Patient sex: M
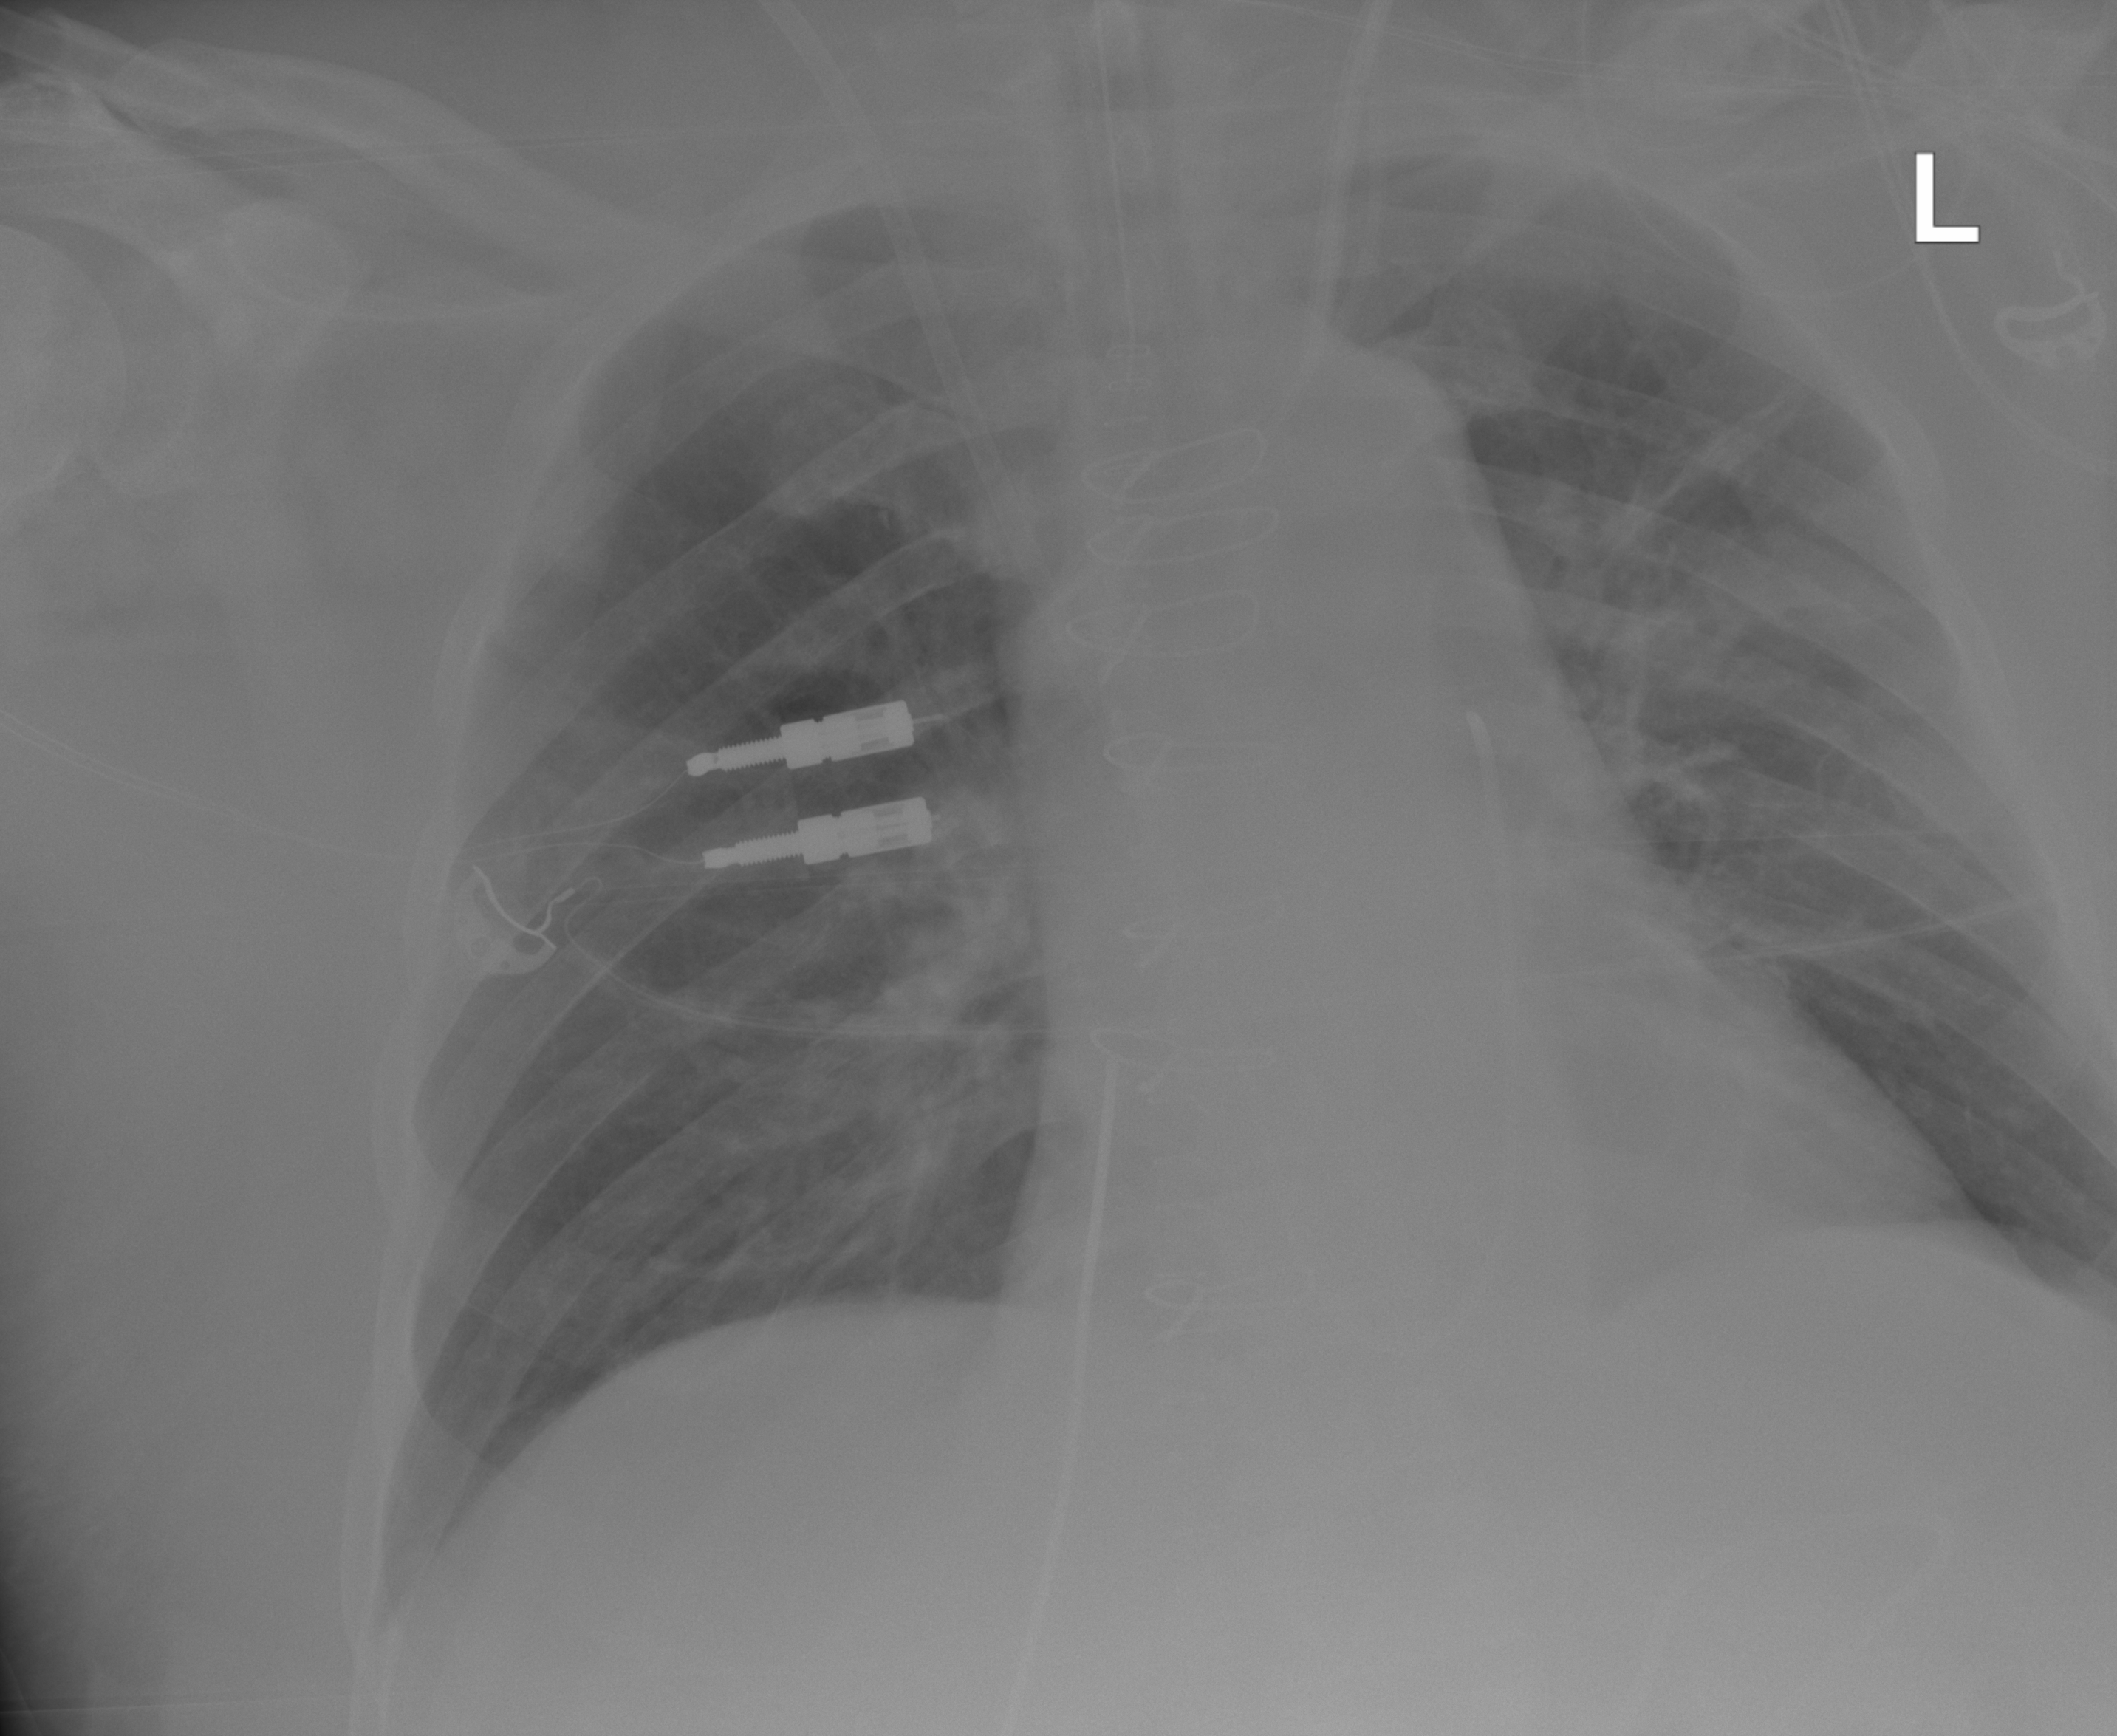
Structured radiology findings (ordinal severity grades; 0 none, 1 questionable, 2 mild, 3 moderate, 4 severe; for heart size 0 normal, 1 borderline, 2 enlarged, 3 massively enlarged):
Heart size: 2
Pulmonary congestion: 2
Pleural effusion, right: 0
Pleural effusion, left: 0
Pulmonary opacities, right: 0
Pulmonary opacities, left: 0
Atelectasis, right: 0
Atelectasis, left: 2